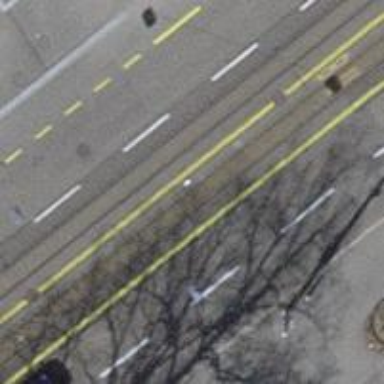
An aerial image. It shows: Secondary road with asphalt surface. There are separate tram embedded rails on both sidewalks.